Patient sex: F
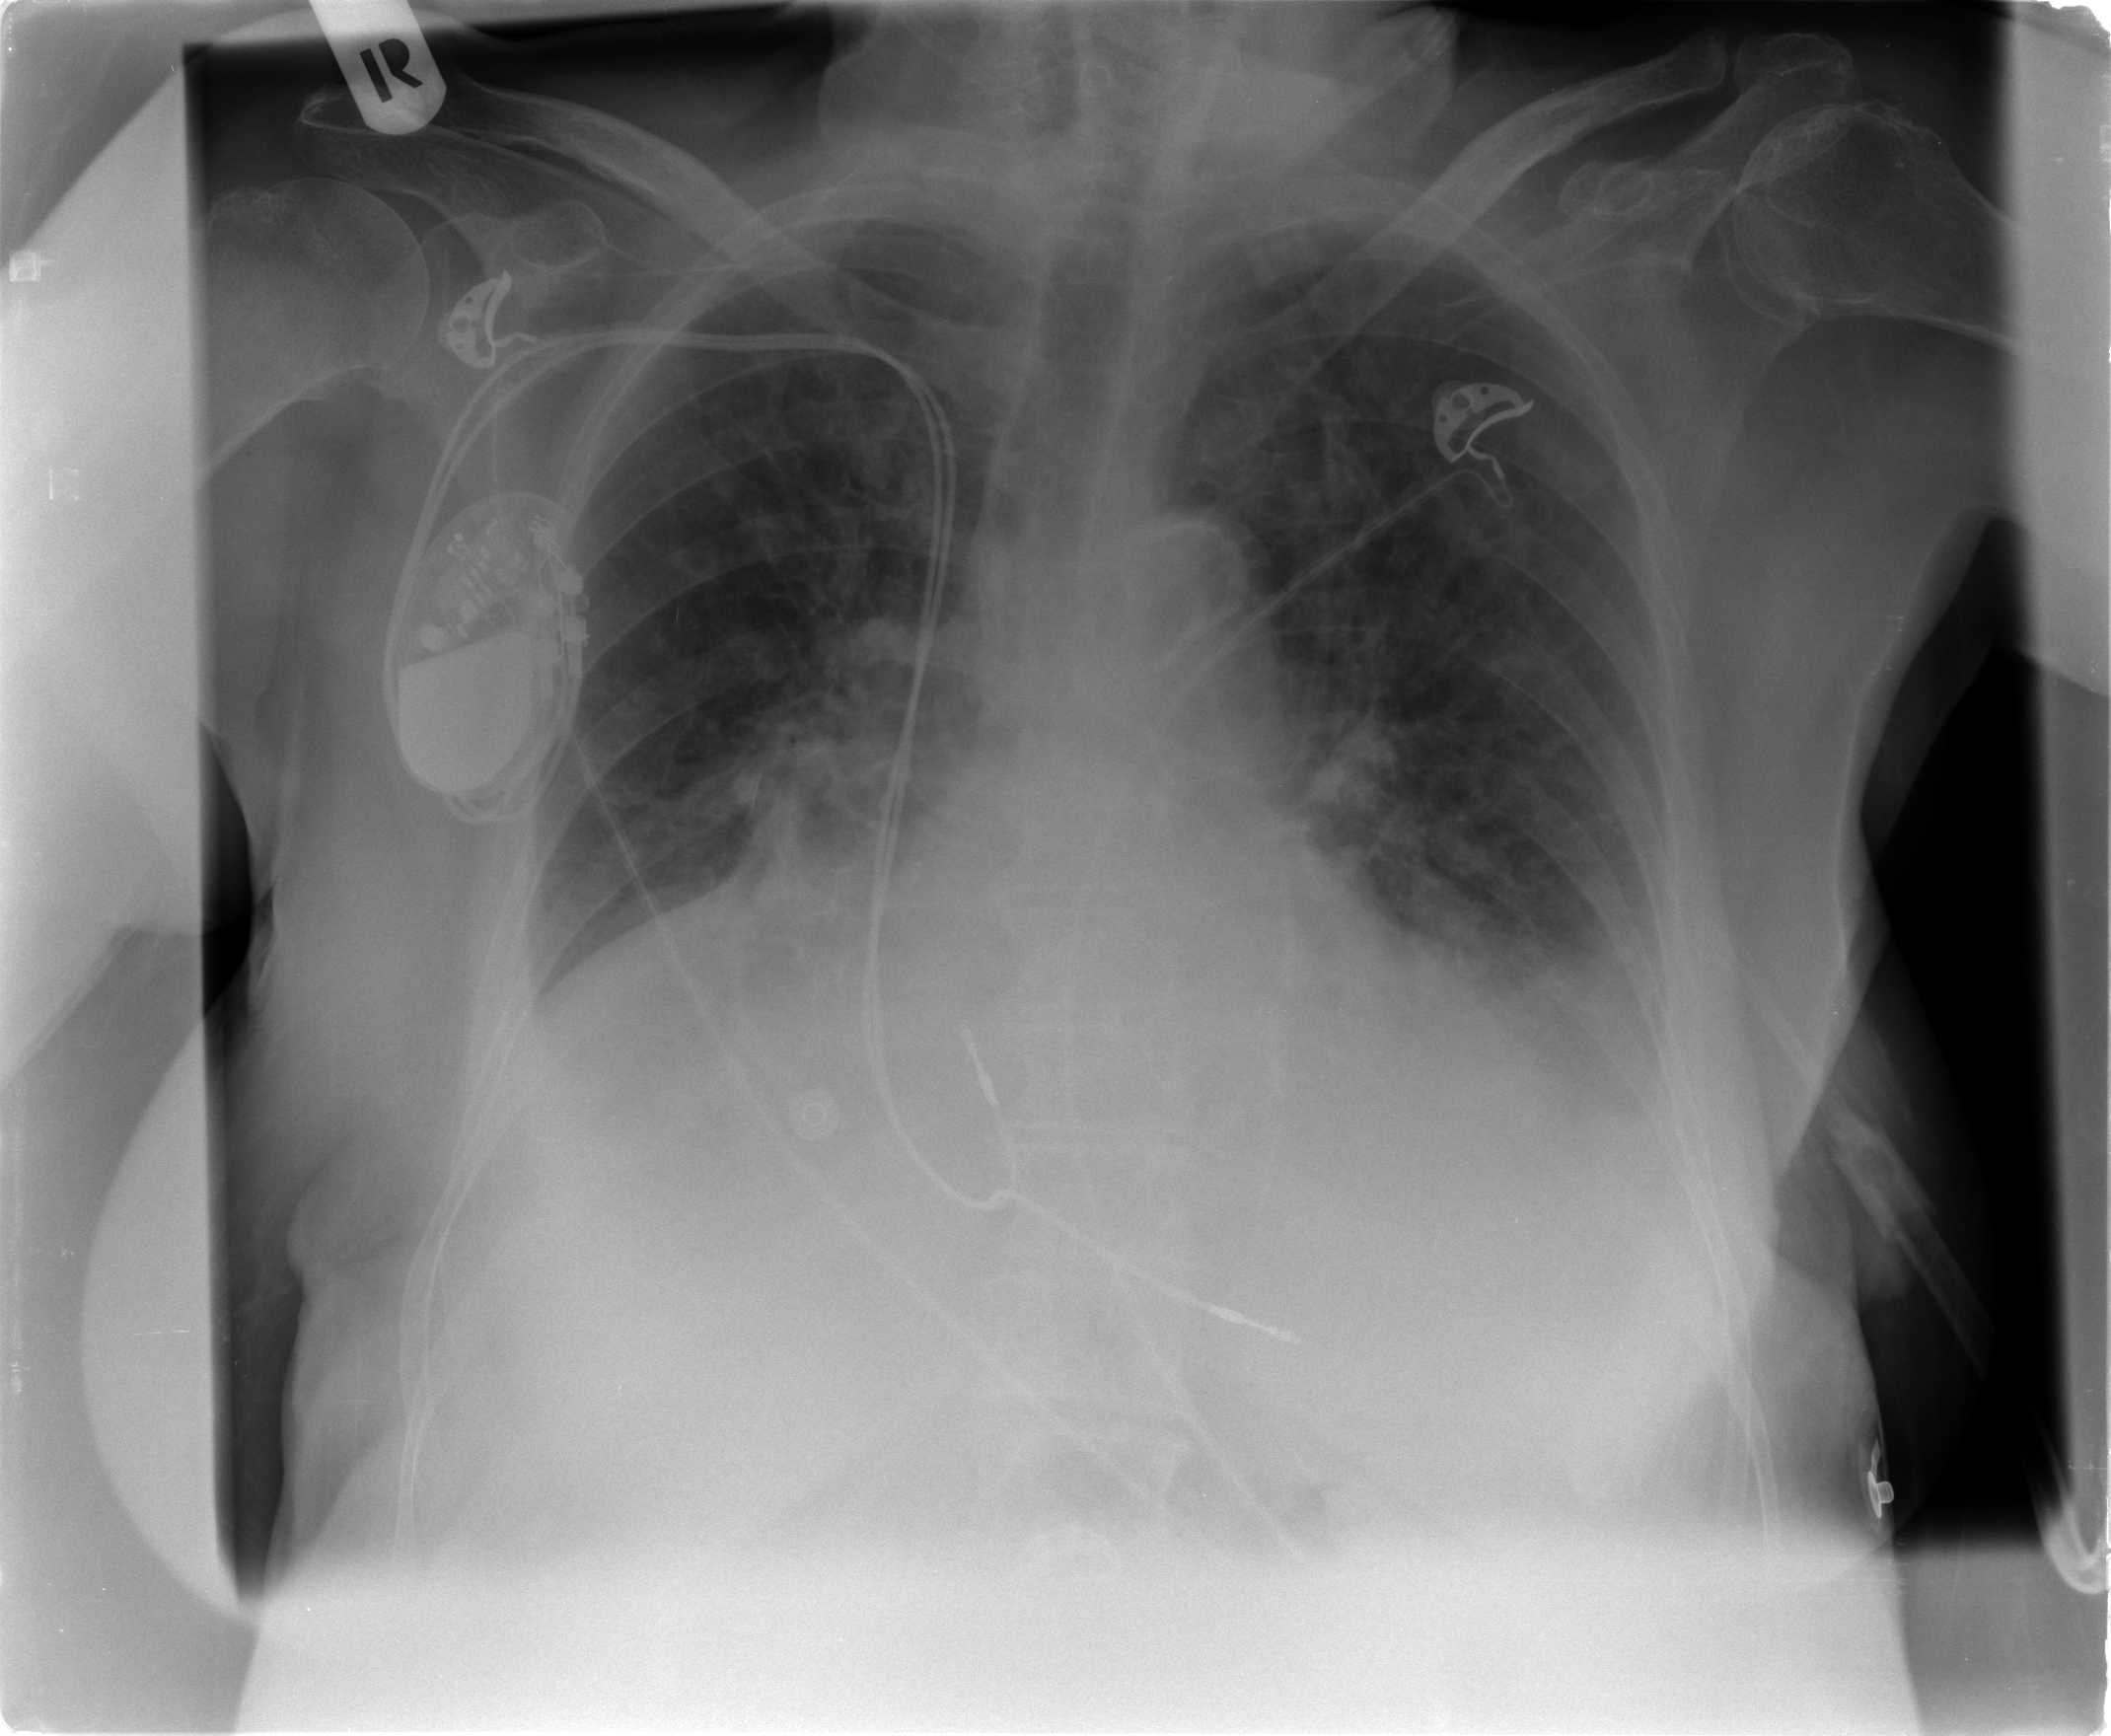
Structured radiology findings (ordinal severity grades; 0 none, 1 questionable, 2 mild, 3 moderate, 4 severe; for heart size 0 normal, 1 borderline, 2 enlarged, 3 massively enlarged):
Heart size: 1
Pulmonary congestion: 2
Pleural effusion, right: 1
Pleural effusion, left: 2
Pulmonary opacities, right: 0
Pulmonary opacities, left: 0
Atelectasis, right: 0
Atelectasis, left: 0